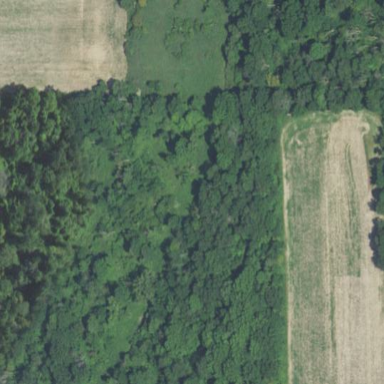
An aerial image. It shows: Forest area.